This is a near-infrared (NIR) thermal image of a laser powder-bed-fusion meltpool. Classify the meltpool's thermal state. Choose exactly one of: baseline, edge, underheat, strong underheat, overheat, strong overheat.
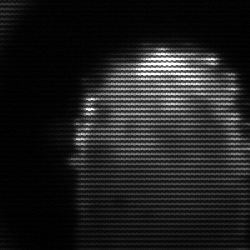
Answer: baseline